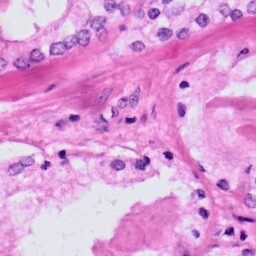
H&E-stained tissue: Prostate